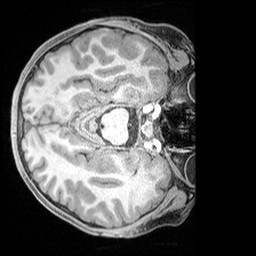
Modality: T1w
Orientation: axial
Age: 10
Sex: male
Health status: ill
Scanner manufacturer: siemens
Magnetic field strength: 3 T
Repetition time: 1.6 s
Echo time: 0.00179 s